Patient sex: M
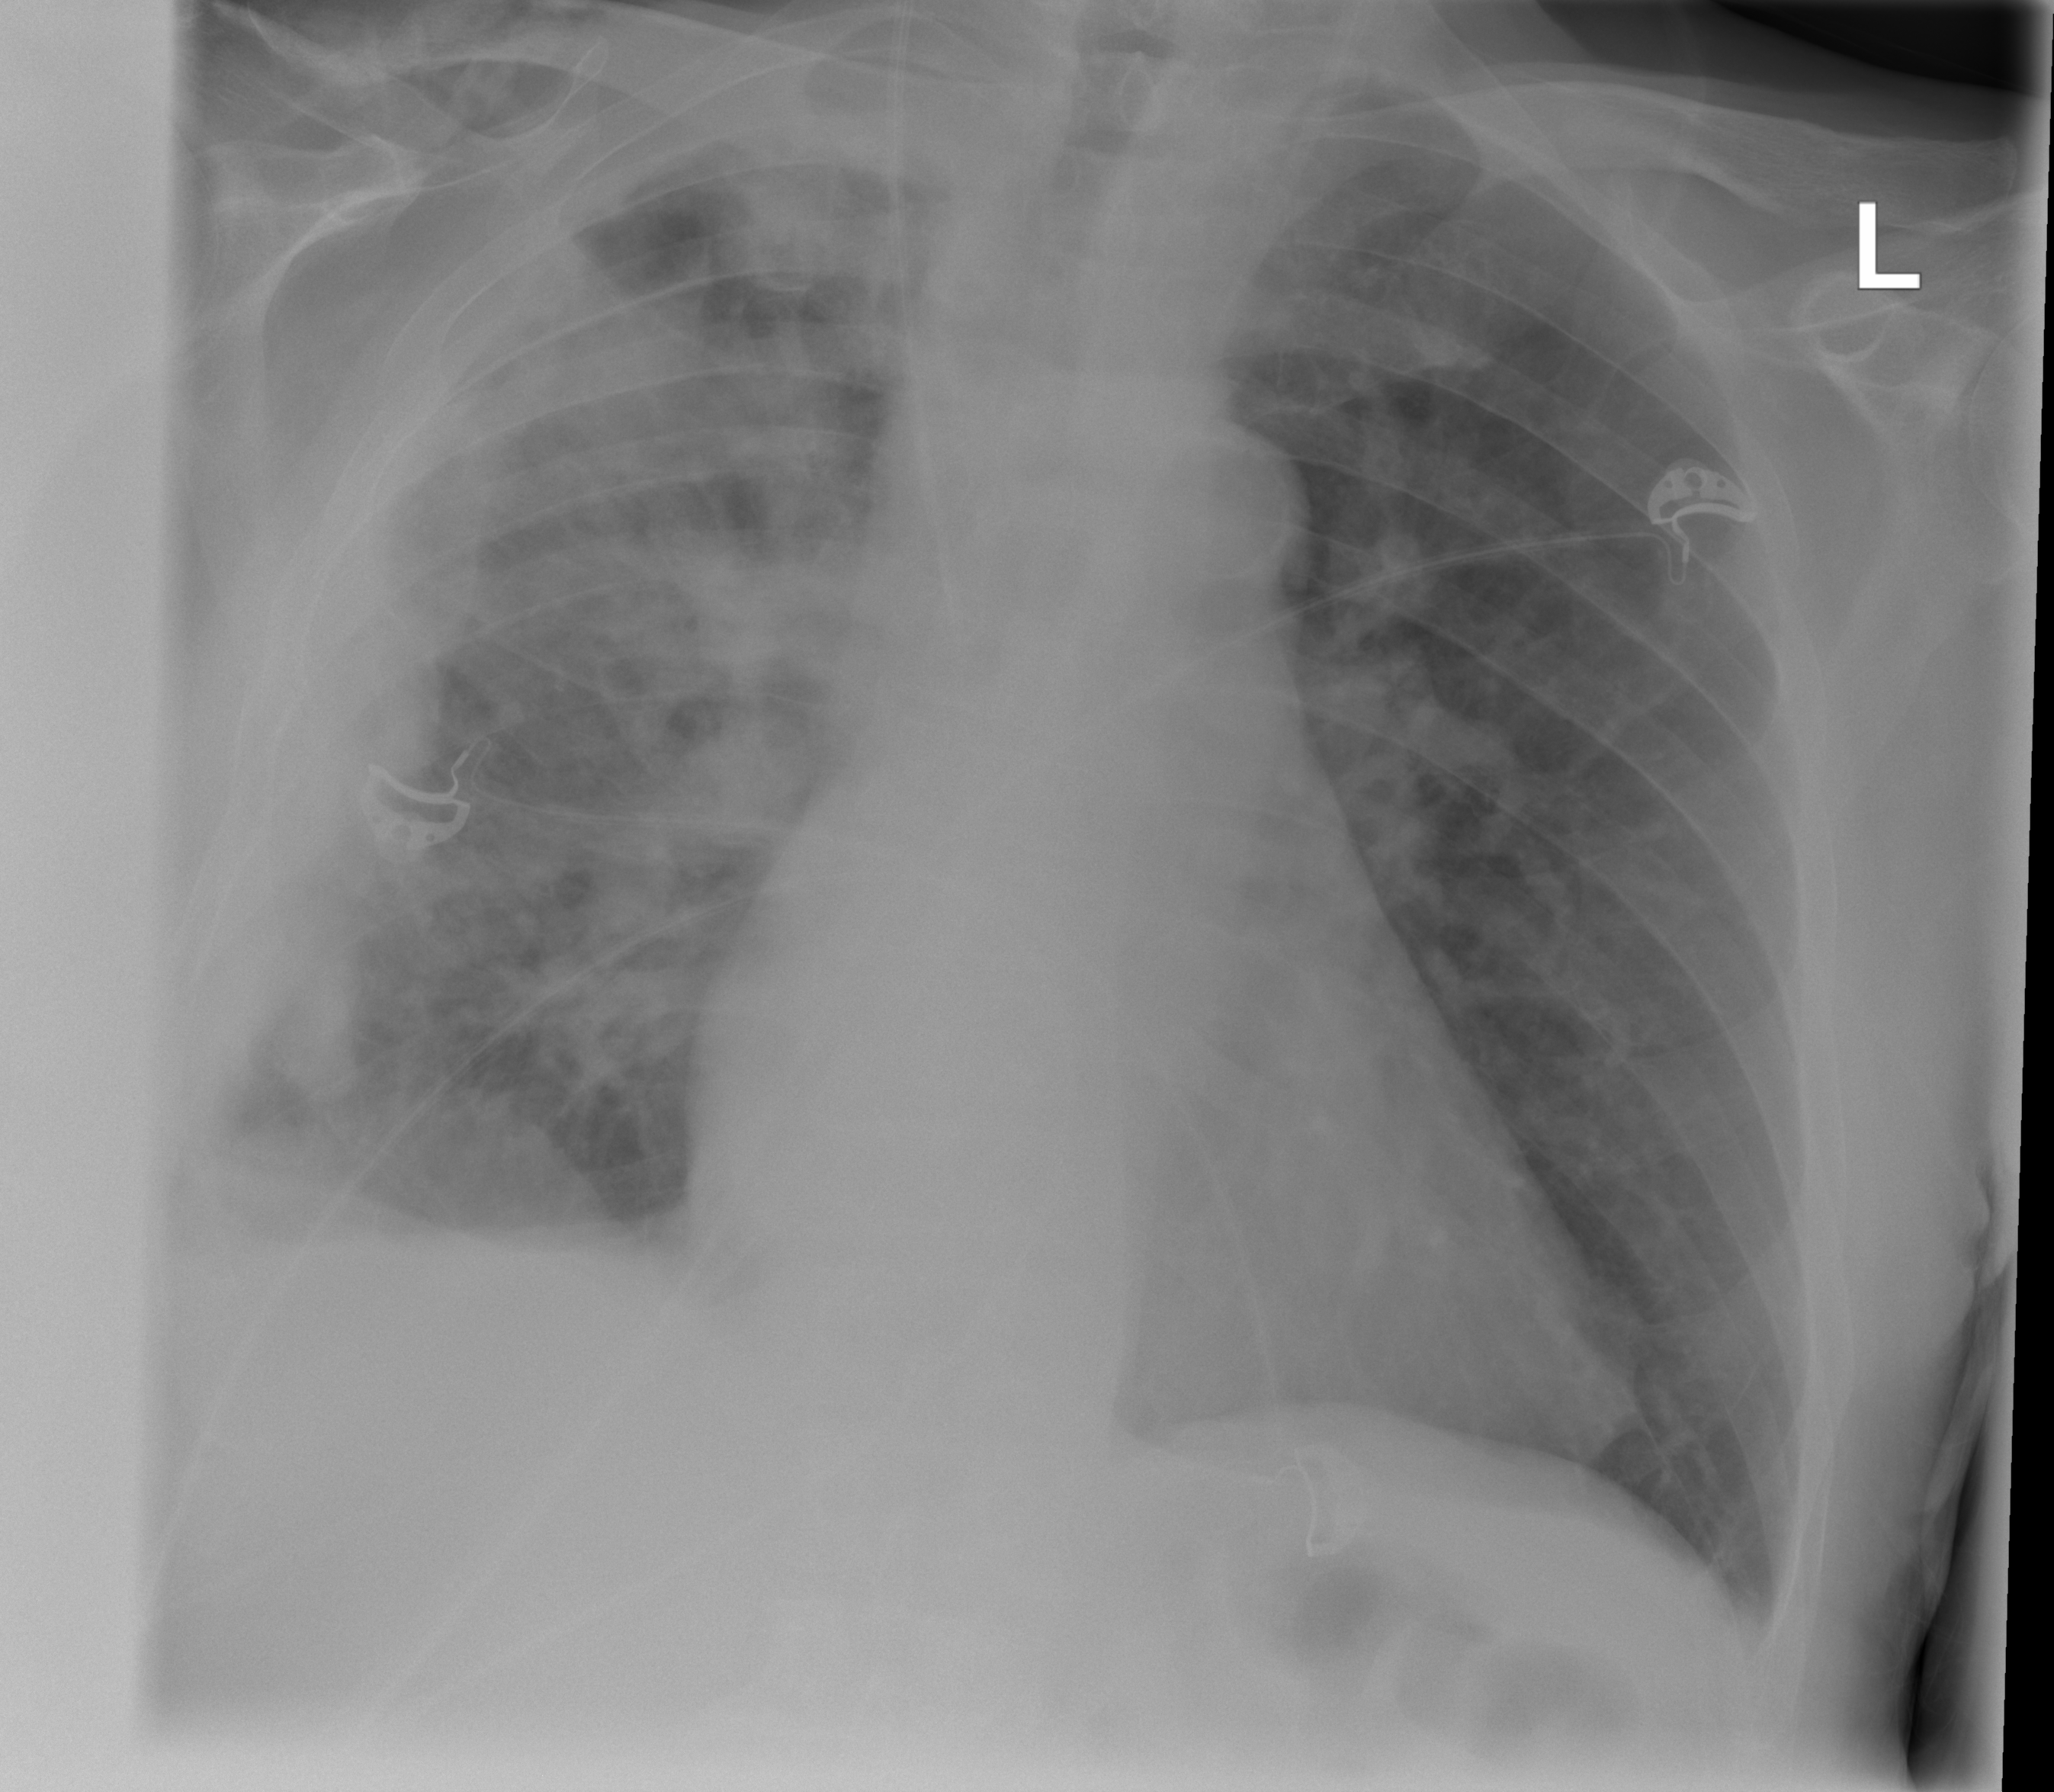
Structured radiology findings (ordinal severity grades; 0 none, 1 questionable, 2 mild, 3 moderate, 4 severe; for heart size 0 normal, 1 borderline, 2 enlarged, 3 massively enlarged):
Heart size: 2
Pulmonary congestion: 0
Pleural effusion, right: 2
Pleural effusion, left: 0
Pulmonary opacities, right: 3
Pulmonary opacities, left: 0
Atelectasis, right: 3
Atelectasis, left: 0